Question: I have an iOS project that uses a bunch of images in a single UIView
I have created the view in Interface Builder in put it all the appropriate subview (UIImageViews, UIButton, etc)
I want to use an image in my project's resources in the IB, but IB only seems to know about images that were added explicitly. If I add a whole folder to the resources in XCode, IB doesn't know about them,
However, if I drag the files themselves in, IB will find them.
The problen is, I have all my images arranged nicely in folders, and I don't want to have to drag each new image into XCode. XCode even has an option to create folder references that will load anything in those folder automatically.

How do I get IB to work with images added that way?
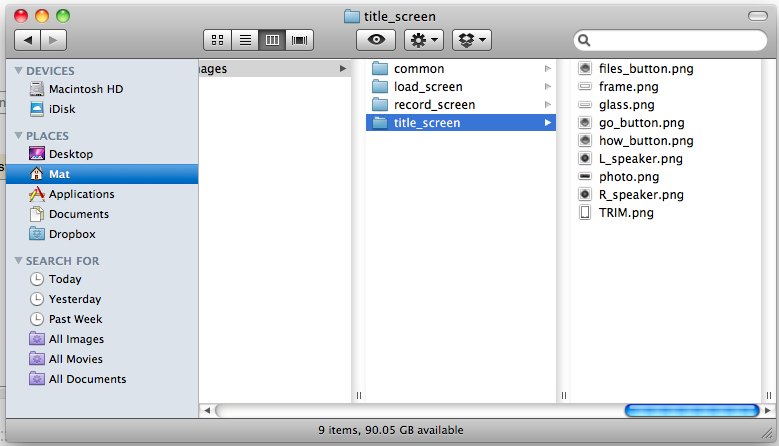
Answer: Put the folder with your images into your project folder, then drag your folder into xcode. When it asks if you want to add them to the folder make sure you UNCHECK copy items into destination group's folder, as you have already put them there. That should keep your subfolder organization and give you access to all the files.